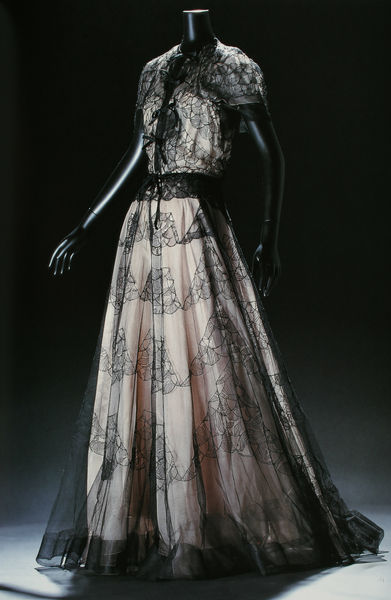
Titel: Culotte-Kleid
Künstler: Madeleine Vionnet
Standort: Kyoto (Japan)
Institution: Kyoto Costume Institute
Schlagwörter: braun, elegant, frau, kleid, licht, schwarz, weiss, gürtel, schleier, beige, mode, muster, ornament, lang, spitze, ärmel, figur, stoff, rosa, seide, schleppe, modell, tüll, creme, linien, floral, robe, transparent, abendkleid, foto, durchsichtig, garderobe, london, gaze, kleiderpuppe, chiffon, bolero, gebände